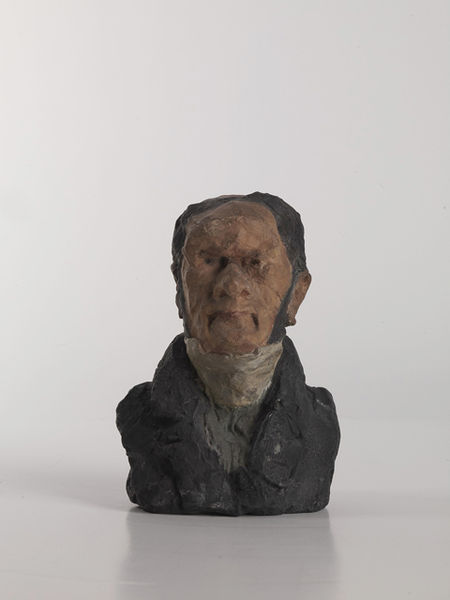
Titel: Auguste-Victor-Hippolyte Ganneron
Künstler: Honoré Daumier
Standort: Karlsruhe
Institution: Staatliche Kunsthalle Karlsruhe
Schlagwörter: dunkel, haut, kopf, mann, schatten, weiß, braun, frankreich, frisur, grau, holz, mund, nase, ohr, schwarz, stirn, blick, schal, tuch, alt, anzug, hemd, jacke, augen, böse, falten, gesicht, kragen, hals, herr, portrait, porträt, auge, haare, mantel, realismus, kaufmann, spitzen, frontal, lippen, ohren, rosa, schräg, keramik, skulptur, ton, farbig, wangen, modern, farbe, klein, karikatur, zeitgenössisch, ernst, streng, büste, glatze, grimmig, halstuch, wütend, starr, plastik, nachdenklich, revers, kritisch, bemalt, foto, kante, eckig, mundwinkel, wagner, backenbart, stehkragen, kotletten, daumier, ecken, talar, oht, pfarrer, stirnglatze, bürgerlich, halsbinde, gips, porträit, kunsthalle, kanten, modelliert, draht, fratze, geischt, sacko, pappe, bildhauerkunst, jurist, honoré, grsicht, göthe, franzözisch, l, abgeordneter, franzüsisch, reaismus, tonmodell, pappmachee, mu8